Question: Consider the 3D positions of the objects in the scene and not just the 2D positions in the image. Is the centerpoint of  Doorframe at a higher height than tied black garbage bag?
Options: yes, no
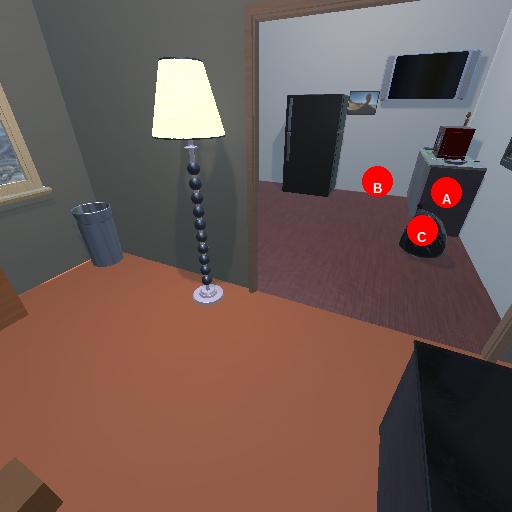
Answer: yes